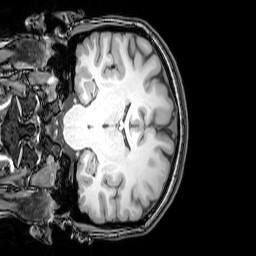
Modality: T1w
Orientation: coronal
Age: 24
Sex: female
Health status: healthy
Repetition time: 0.081 s
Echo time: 0.037 s